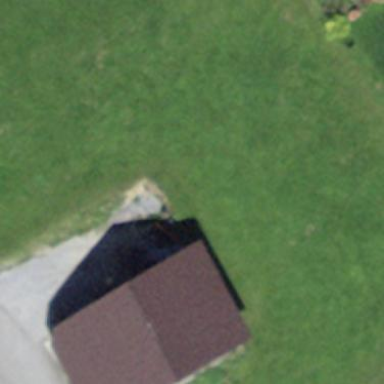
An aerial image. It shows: Barn.